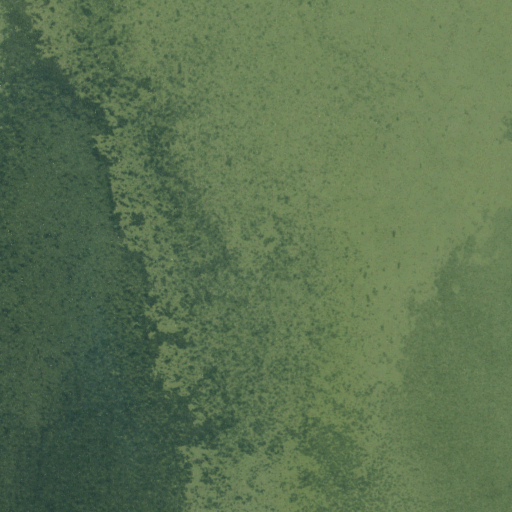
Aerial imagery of bar in Texas named Middle Ground containing only open water